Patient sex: M
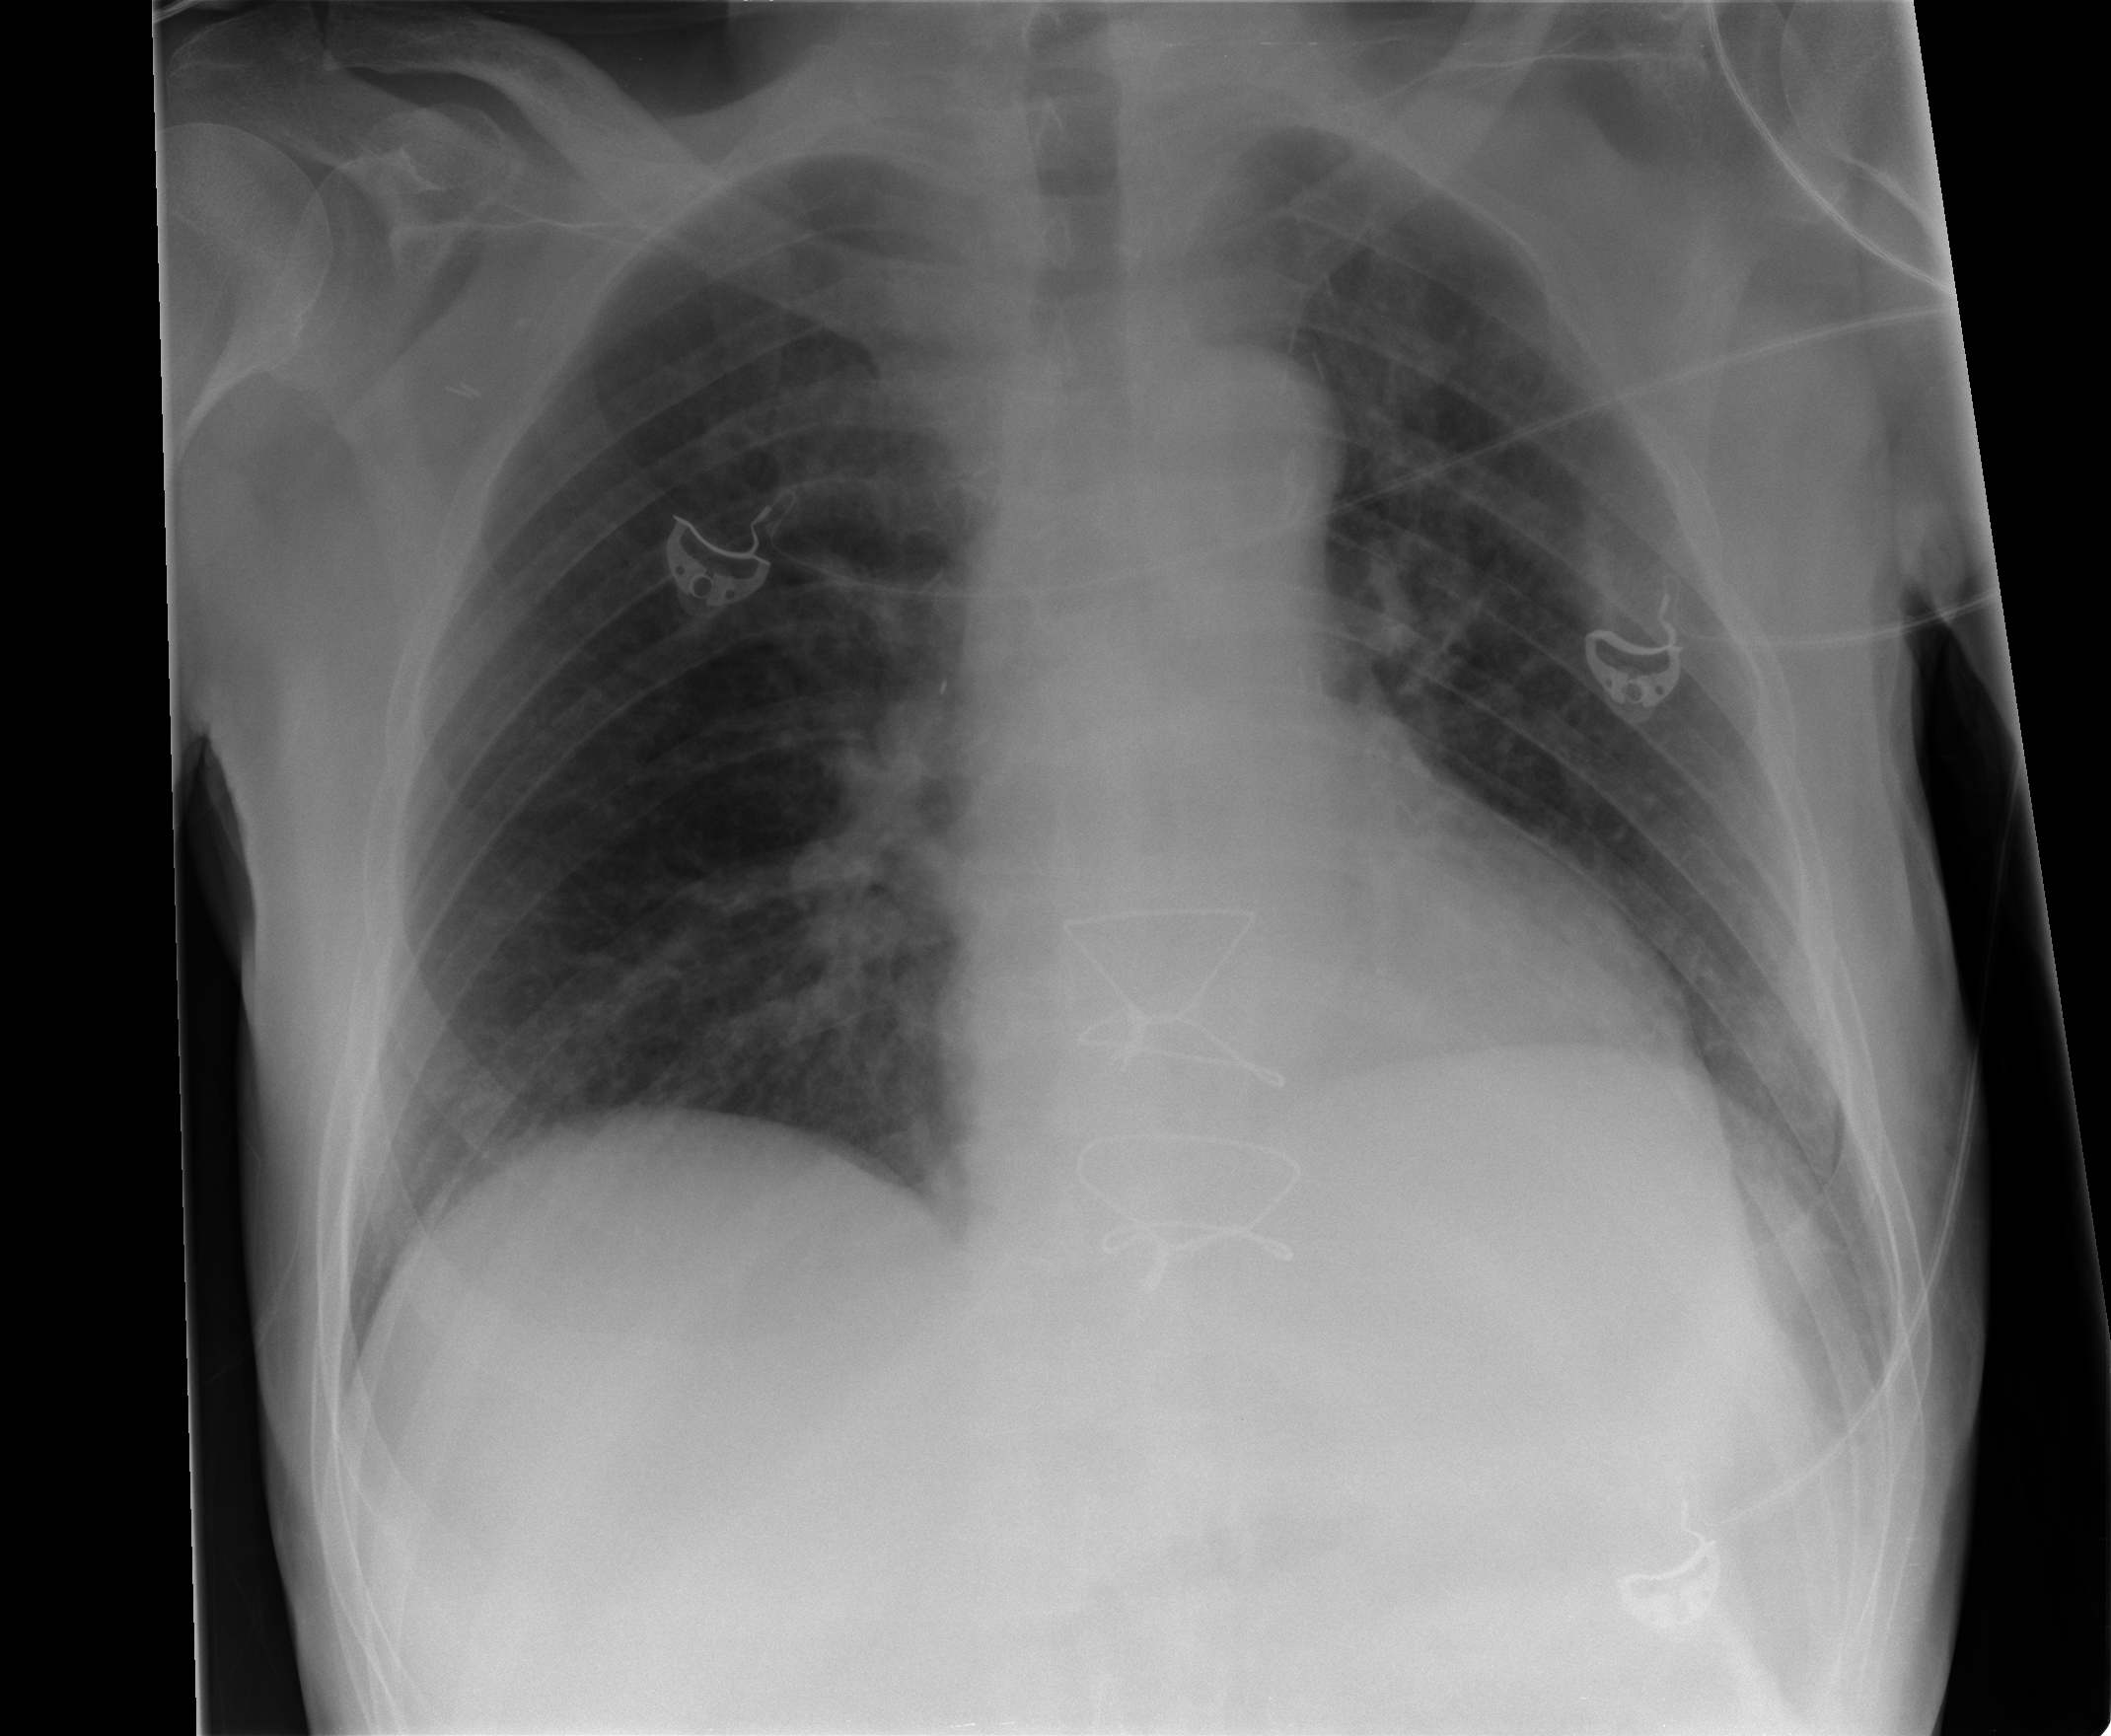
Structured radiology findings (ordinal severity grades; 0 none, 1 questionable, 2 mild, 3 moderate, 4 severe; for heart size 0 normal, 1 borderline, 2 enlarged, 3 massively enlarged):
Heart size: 1
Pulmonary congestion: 2
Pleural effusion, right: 1
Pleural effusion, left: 1
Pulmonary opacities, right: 2
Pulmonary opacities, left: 0
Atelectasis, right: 2
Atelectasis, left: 0